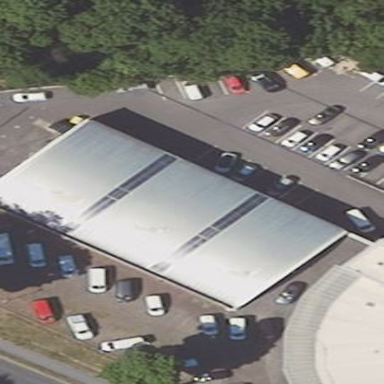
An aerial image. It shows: Car repair shop located in building.